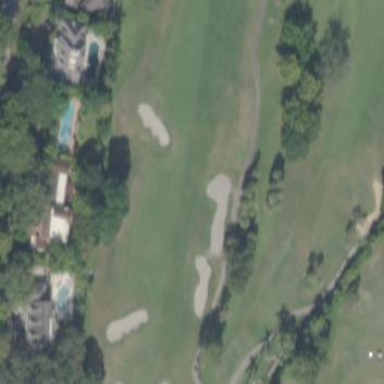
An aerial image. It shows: Golf fairway surrounded by grass.